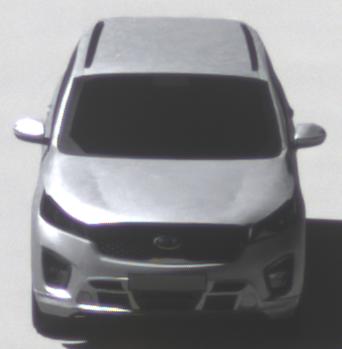
Make: KIA
Model: Sorento 2.2 CRDi
Detailed model: Sorento (UM)
Model produced from: 2015/03
Model produced until: 2017/10
Doors: 5
Color: white
Road condition: dry road
Daytime: midday
Contrast: medium contrast